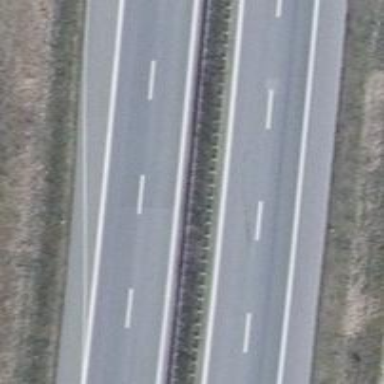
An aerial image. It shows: Motorway.